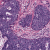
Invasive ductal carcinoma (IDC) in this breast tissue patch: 0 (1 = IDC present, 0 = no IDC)